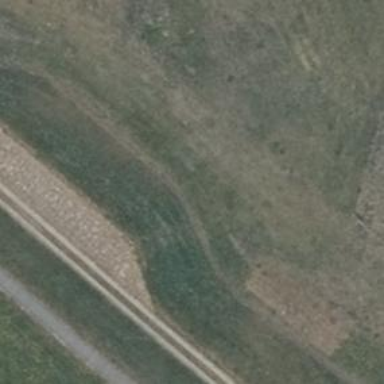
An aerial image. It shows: Embankment has been constructed as man-made feature.